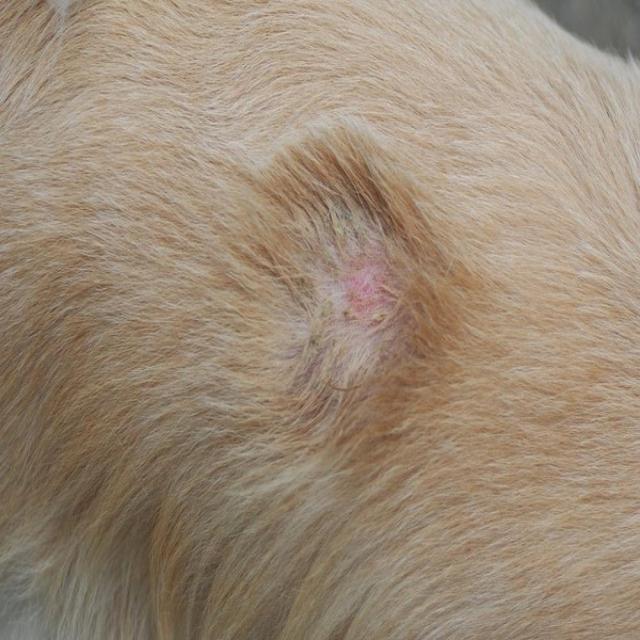
Canine ringworm (Dermatophytosis) — fungal infection caused by Microsporum or Trichophyton. Presents with circular alopecia, scaling, crusting, and broken hairs.